Question:
I should be able to save the username without changing the password.and validate #frmMyprofile only if current password is not blank.How to do that?
'''
$('#frmMyProfile').validate({
rules: {
"user[current_password]": "required",
"user[password]": {
required: true,
minlength: 6
},
"user[password_confirmation]": {
required: true,
minlength: 6,
equalTo: "#user_password"
}
},
messages: {
"user[current_password]": "Please enter your current password",
"user[password]": {
required: "Please enter new password",
minlength: "Please enter at least 6 characters"
},
"user[password_confirmation]": {
required: "Please enter confirm password",
equalTo: "Please enter the same value as the new password."
}
}
});
'''
I should be able to save only user name or only password or both.It should only validate if current password is not blank.
'''
<form accept-charset="UTF-8" action="/users" class="form-stacked" id="frmMyProfile" method="post" novalidate="novalidate"><div style="margin:0;padding:0;display:inline"><input name="utf8" type="hidden" value=""><input name="_method" type="hidden" value="put"><input name="authenticity_token" type="hidden""></div> <div class="form-horizontal">
<div class="form-row control-group">
<div class="input">
<label class="control-label" for="user_id">Email ID</label>
<div class="controls">
<input disabled="disabled" type="email" value="test+1@gmail.com">
</div>
</div>
</div>
</div>
<div class="form-horizontal">
<div class="form-row control-group">
<div class="input">
<label class="control-label" for="user_name">User Name</label>
<div class="controls">
<input name="user[name]" type="text" value="test" class="valid">
</div>
</div>
</div>
</div>
<div class="form-horizontal">
<div class="form-row control-group">
<div class="input">
<label class="control-label" for="user_current_password">Current Password</label>
<div class="controls">
<input id="user_current_password" name="user[current_password]" size="30" type="password">
</div>
</div>
</div>
<div class="form-row control-group">
<div class="input">
<label class="control-label" for="user_password">New Password</label>
<div class="controls">
<input id="user_password" name="user[password]" size="30" type="password">
</div>
</div>
</div>
<div class="form-row control-group">
<div class="input">
<label class="control-label" for="user_password_confirmation">Confirm Password</label>
<div class="controls">
<input id="user_password_confirmation" name="user[password_confirmation]" size="30" type="password">
</div>
</div>
</div>
<div class="form-row control-group">
<div class="input">
<label></label>
</div>
<div class="controls">
<input name="version" type="hidden" value="v2">
<button class="btn btn-primary qbol-button-save" type="submit">Save</button>
<button class="btn qbol-button-clear" type="reset">Clear</button>
</div>
</div>
</div>
</form>
'''
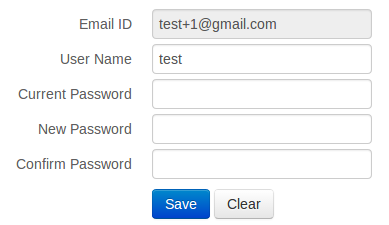
Answer: Try
'''
function passwordRequired() {
return $('#user_current_password').val().length > 0;
}
$('#frmMyProfile').validate({
rules: {
"user[current_password]": {
required: function () {
return $('#user_password').val().length > 0 || $('#user_password_confirmation').val().length > 0;;
}
},
"user[password]": {
required: passwordRequired,
minlength: {
param: 6,
depends: passwordRequired
}
},
"user[password_confirmation]": {
required: passwordRequired,
minlength: {
param: 6,
depends: passwordRequired
},
equalTo: {
param: "#user_password",
depends: passwordRequired
}
}
},
messages: {
"user[current_password]": "Please enter your current password",
"user[password]": {
required: "Please enter new password",
minlength: "Please enter at least 6 characters"
},
"user[password_confirmation]": {
required: "Please enter confirm password",
equalTo: "Please enter the same value as the new password."
}
}
});
'''
Demo: <URL>